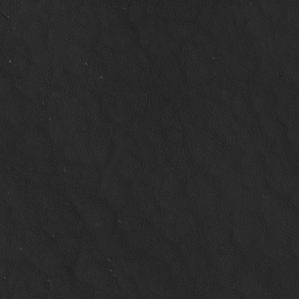
Label: non_frost